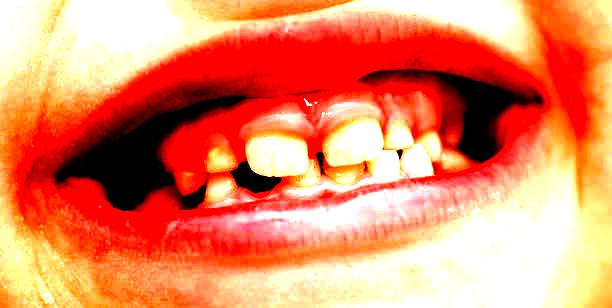
Condition: hypodontia